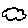
Label: cloud